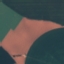
Label: AnnualCrop